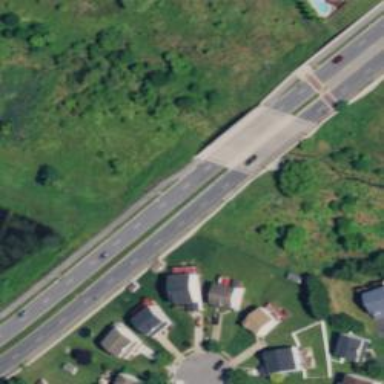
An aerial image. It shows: Slab-structured bridge on primary highway.